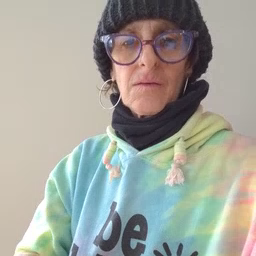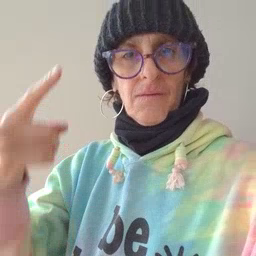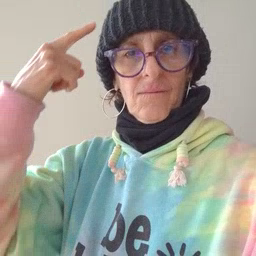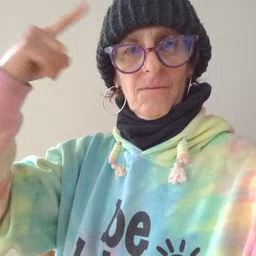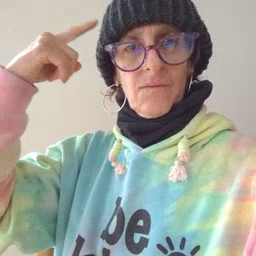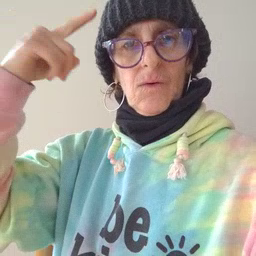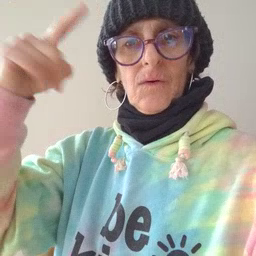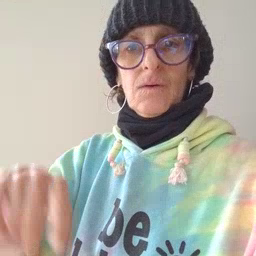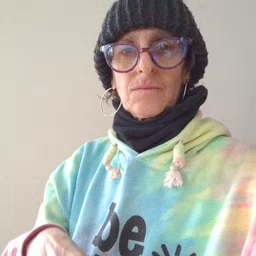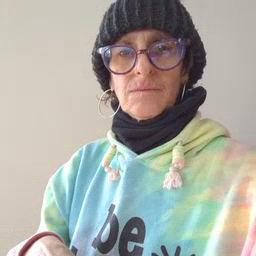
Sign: for